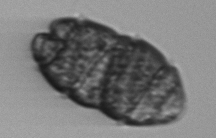
Label: Margalefidinium